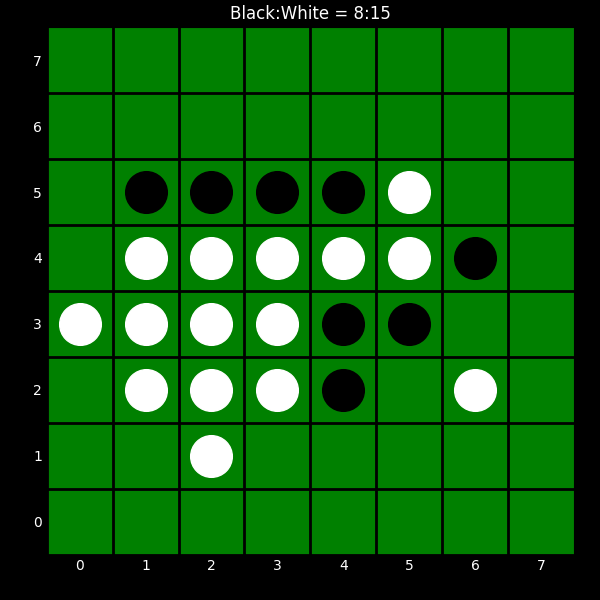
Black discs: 8
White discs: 15